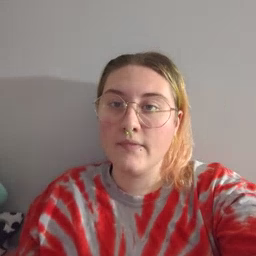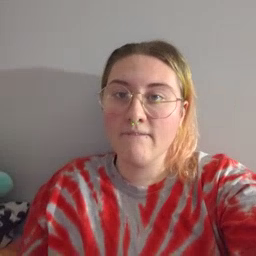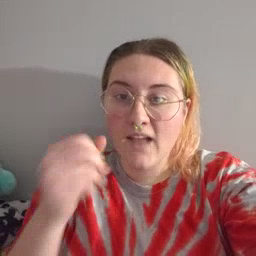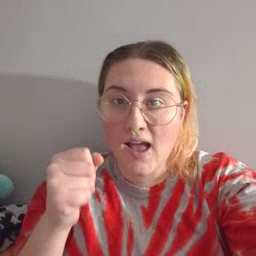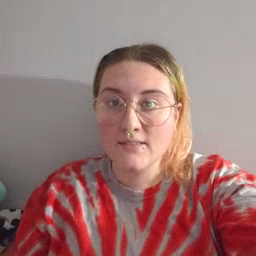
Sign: fast